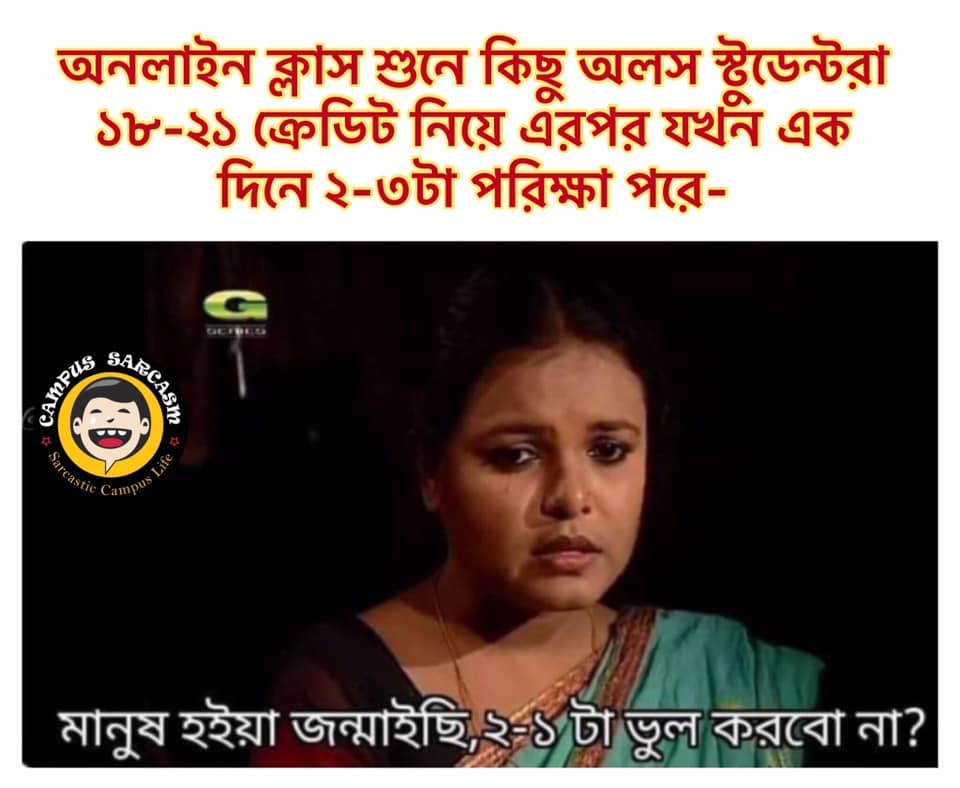
Caption: অনলাইন ক্লাস শুনে কিছু অলস স্টুডেন্টরা ১৮ - ২১ ক্রেডিট নিয়ে এরপর যখন এক দিনে ২ - ৩ টা পরিক্ষা পরে -     মানুষ হইয়া জন্মাইছি , ২- ১ টা ভুল করবো না ?
Label: non-hate